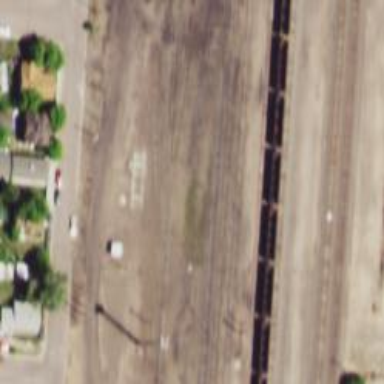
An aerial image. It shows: Railway siding with rails.